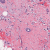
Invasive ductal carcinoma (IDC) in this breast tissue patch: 1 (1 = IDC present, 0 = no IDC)